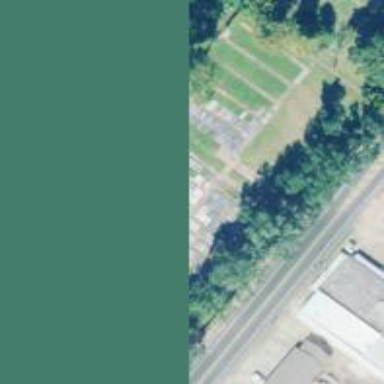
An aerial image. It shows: Cemetery.